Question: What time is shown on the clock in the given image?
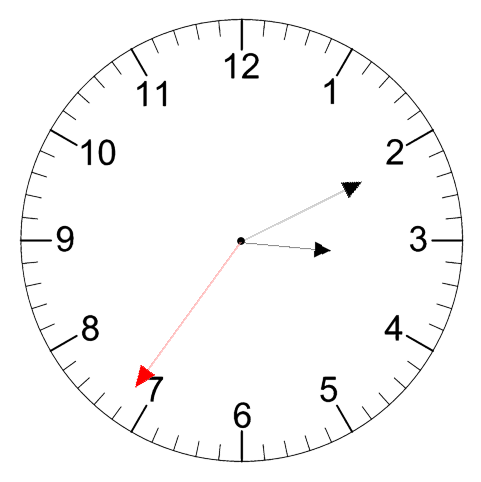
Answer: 03:10:36